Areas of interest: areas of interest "Sport and cultural"
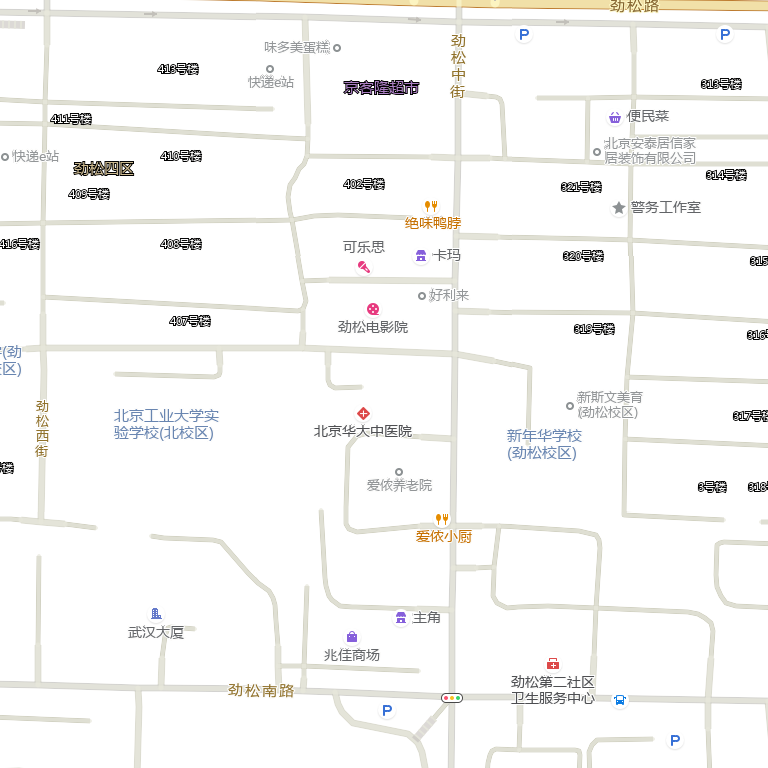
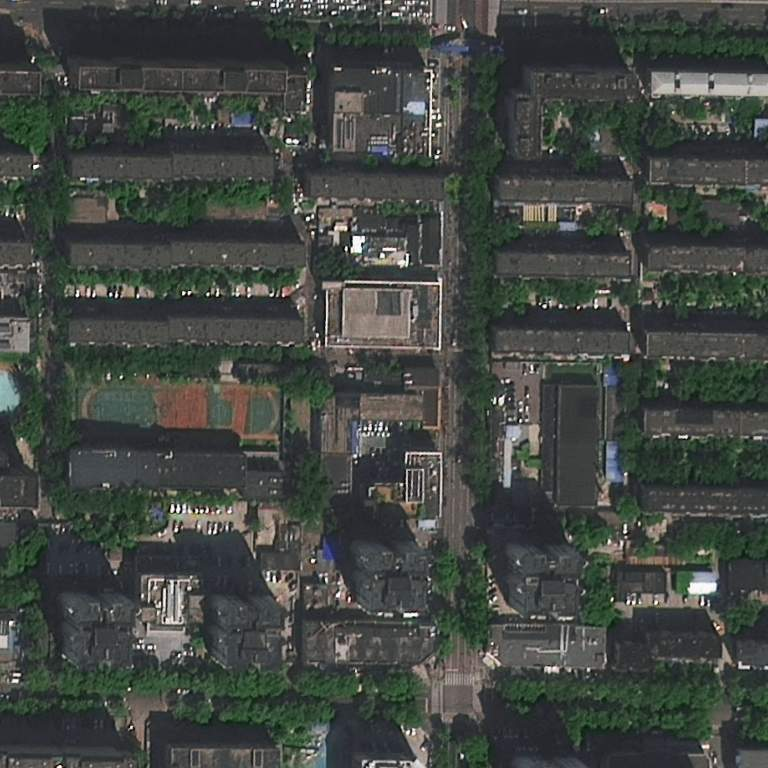